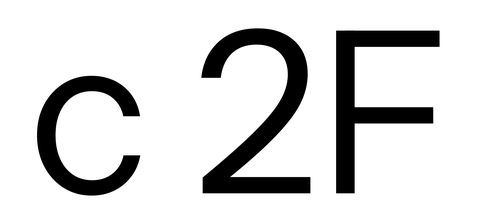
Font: InstrumentSans_Regular